Field crop: maize
Growth stage: 2
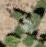
Species: chenopodium